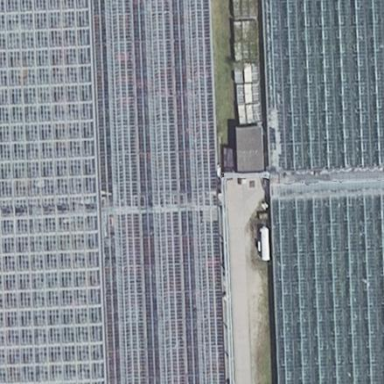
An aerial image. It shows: Greenhouse.